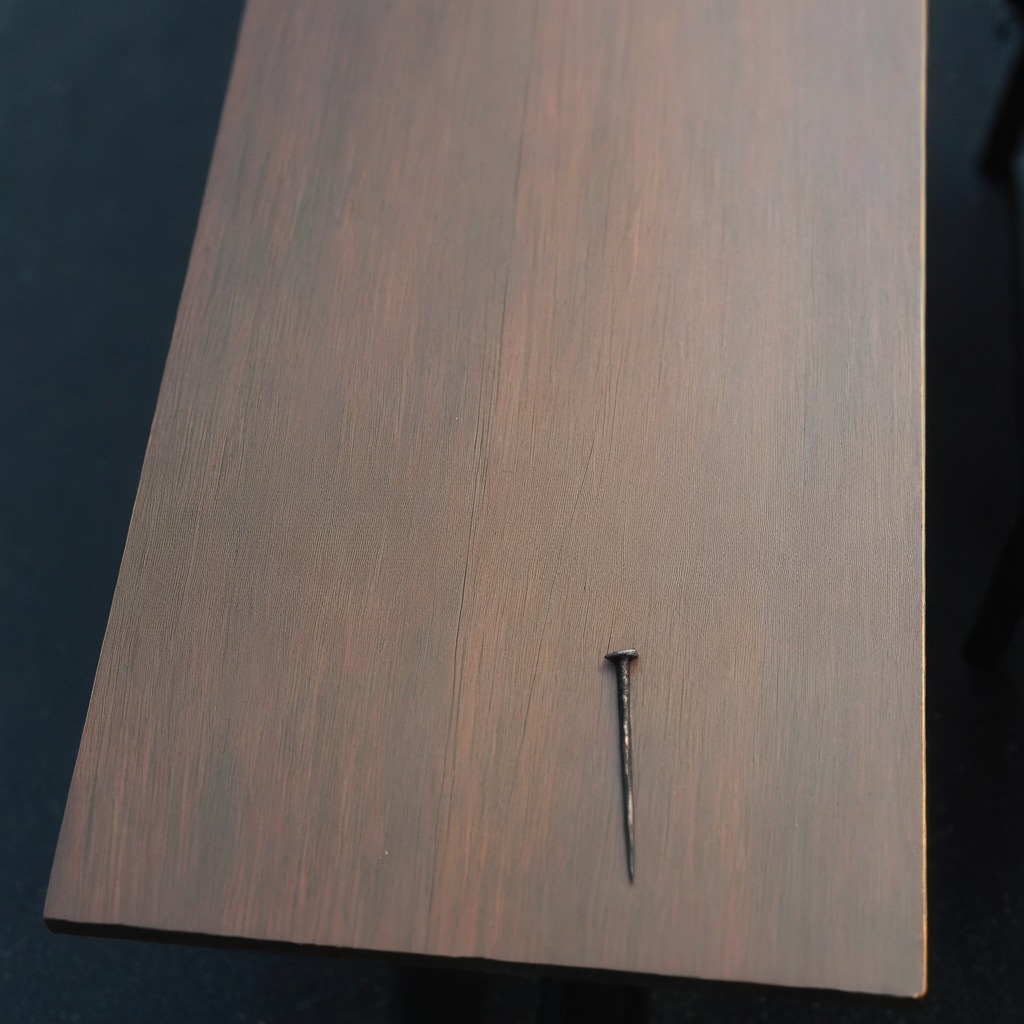
An iron nail is lying on a old table with faint burn marks in a small garage at twilight.